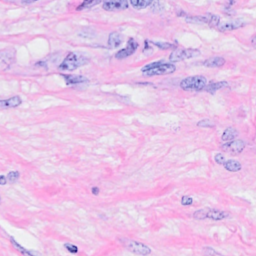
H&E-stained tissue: Breast